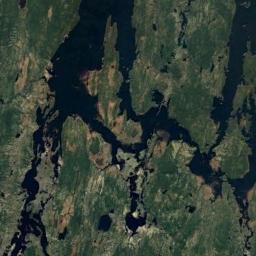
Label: wetland